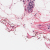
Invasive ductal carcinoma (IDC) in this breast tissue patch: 0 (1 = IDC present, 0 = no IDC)